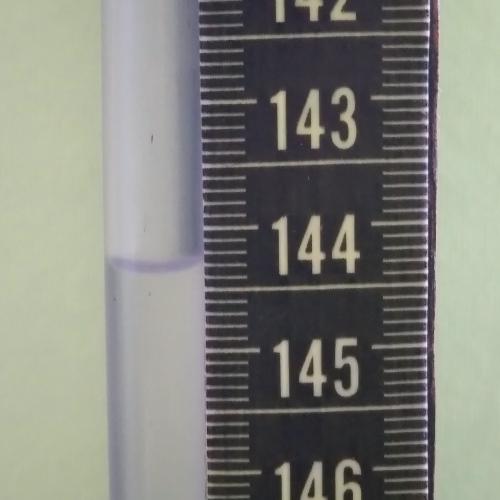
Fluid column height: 144.3 cm